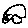
Label: car